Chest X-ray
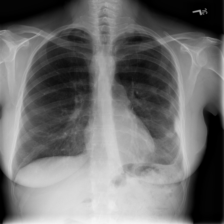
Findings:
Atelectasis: negative
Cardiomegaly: negative
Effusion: negative
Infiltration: negative
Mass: negative
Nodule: negative
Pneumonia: negative
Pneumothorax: negative
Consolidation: negative
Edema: negative
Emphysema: negative
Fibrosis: negative
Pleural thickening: positive
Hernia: negative